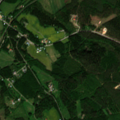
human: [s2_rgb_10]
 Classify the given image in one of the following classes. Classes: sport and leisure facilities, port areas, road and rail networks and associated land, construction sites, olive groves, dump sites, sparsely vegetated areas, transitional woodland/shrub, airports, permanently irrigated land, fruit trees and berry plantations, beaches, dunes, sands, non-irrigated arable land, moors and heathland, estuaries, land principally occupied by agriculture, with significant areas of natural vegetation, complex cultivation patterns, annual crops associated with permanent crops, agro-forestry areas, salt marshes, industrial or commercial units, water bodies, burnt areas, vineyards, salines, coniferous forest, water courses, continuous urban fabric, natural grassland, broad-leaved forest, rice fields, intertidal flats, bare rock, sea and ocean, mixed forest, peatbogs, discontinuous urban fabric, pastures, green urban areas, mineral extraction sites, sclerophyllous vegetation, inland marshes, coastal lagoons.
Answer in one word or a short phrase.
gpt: land principally occupied by agriculture, with significant areas of natural vegetation, broad-leaved forest, coniferous forest, mixed forest